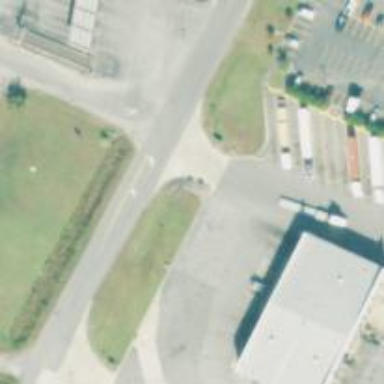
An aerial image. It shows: Weighbridge facility.